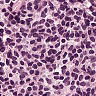
Metastatic tissue present: no